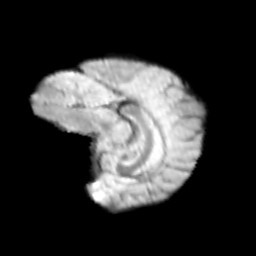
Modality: T2w
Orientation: sagittal
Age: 12
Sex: female
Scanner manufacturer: siemens
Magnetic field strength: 3 T
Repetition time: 3.8 s
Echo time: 0.07 s